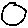
Label: circle